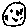
Label: moon